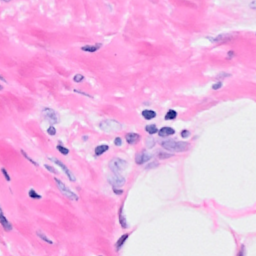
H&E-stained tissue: Breast